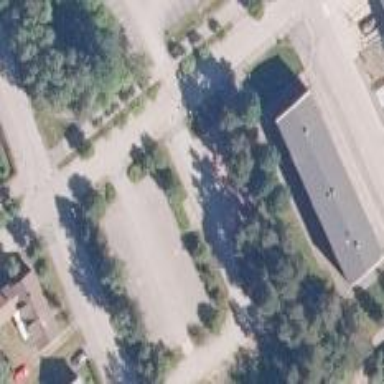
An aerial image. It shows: Parking area with surface.